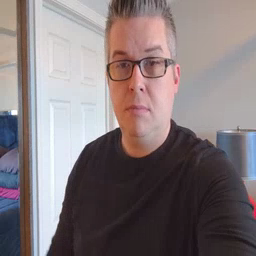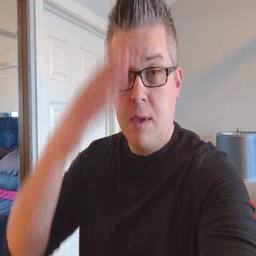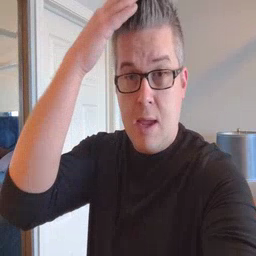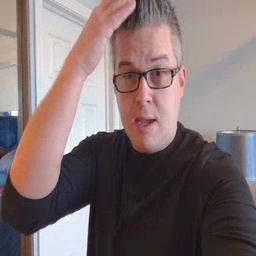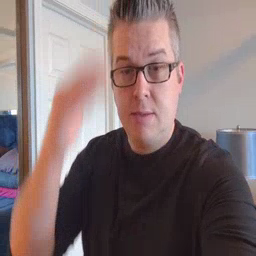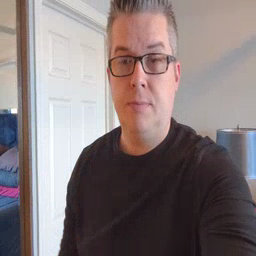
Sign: hat